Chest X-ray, PA view. Patient: 25 years old, sex F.
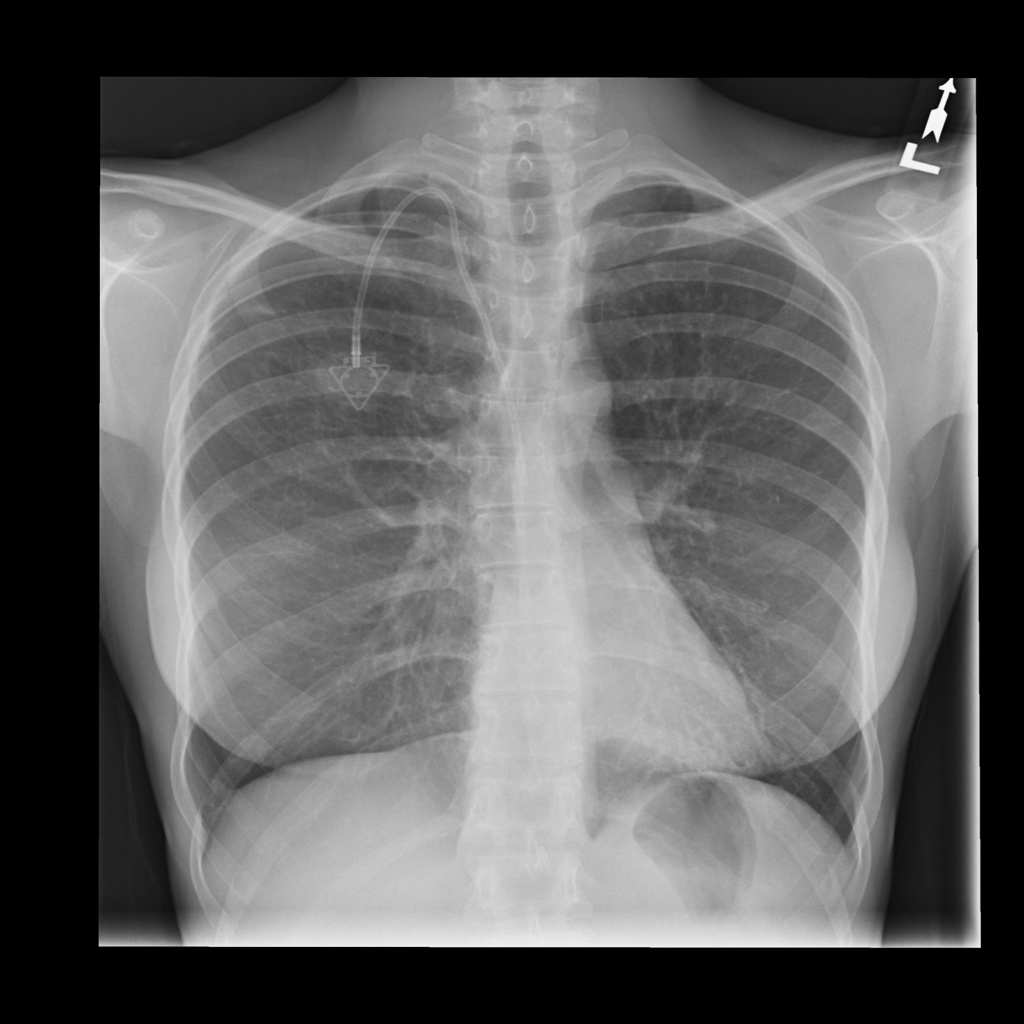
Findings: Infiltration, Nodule